Field crop: tomato
Growth stage: 1
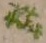
Species: portulaca